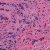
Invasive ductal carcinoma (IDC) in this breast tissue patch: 1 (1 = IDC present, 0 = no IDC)